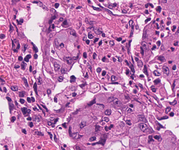
Tumor epithelial tissue: yes
Tumor-associated stroma tissue: yes
Normal tissue: no